Aerial crown-view tile of a tropical tree (Barro Colorado Island, Panama), acquired 20241112:
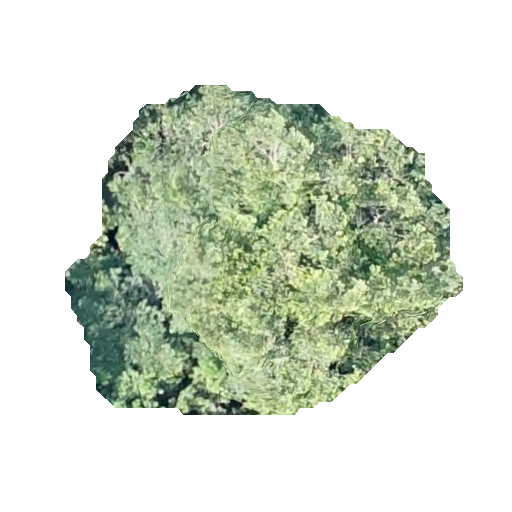
Species: Terminalia amazonia
GBIF accepted scientific name: Terminalia amazonica
Crown area: 150.04 m²